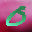
Label: 0